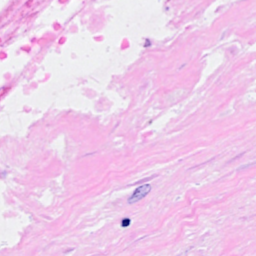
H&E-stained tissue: Breast